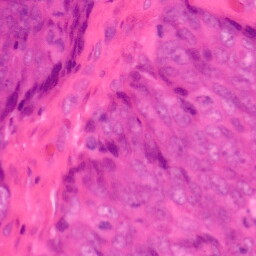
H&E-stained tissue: Colon